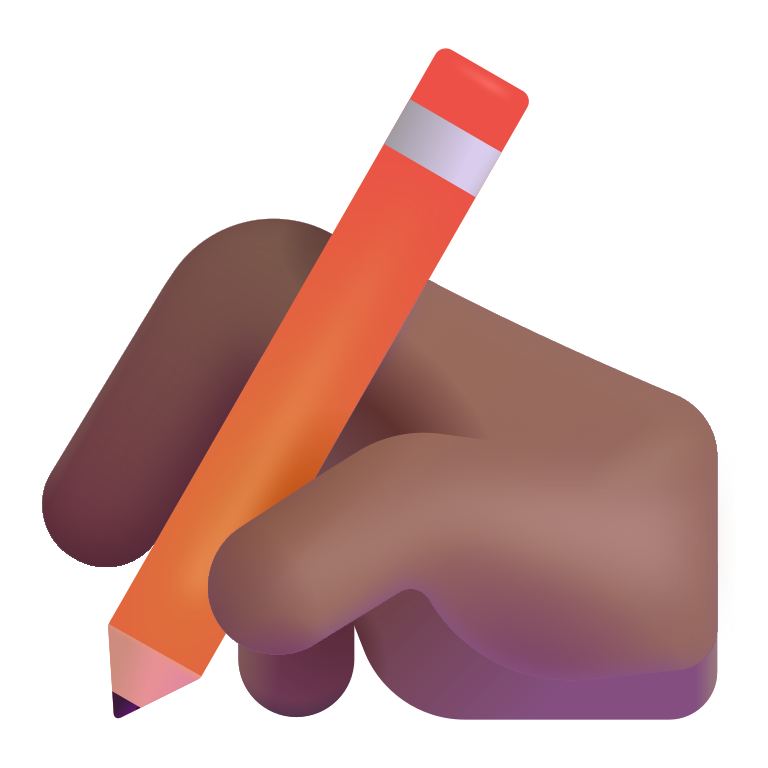
writing hand color  dark